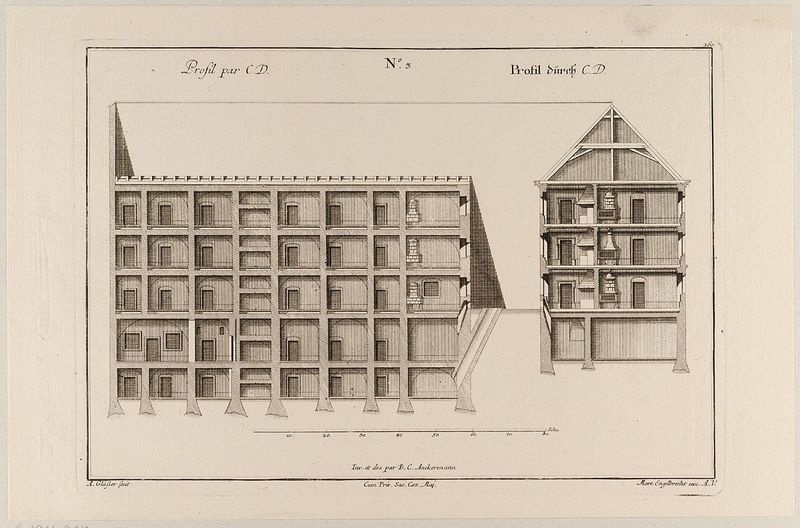
Titel: Profil eines Gefängnisses
Künstler: Martin Engelbrecht
Standort: Hamburg
Institution: Museum für Kunst und Gewerbe Hamburg
Schlagwörter: profil, skizze, haus, schachbrett, barock, papier, grafik, graphik, fotografie, photographie, druckgraphik, druckgrafik, radierung, entwurf, kerker, plan, querschnitt, grundriss, gerippt, reproduktionen, barockzeit, barockzeitalter, druckerzeugnisse, architekturdarstellungen, beilstift, gebäudes, ornamentstich, vorlageblätter, gefängnis, schupopen